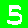
Digit: 5